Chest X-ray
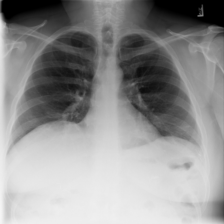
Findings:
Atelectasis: negative
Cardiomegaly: negative
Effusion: negative
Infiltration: negative
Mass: negative
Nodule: negative
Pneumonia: negative
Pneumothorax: negative
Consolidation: negative
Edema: negative
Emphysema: negative
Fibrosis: negative
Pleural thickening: negative
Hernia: negative